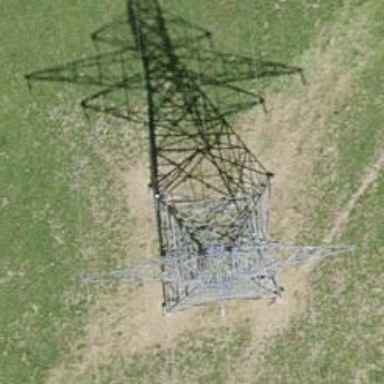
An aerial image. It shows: Power line in the image.